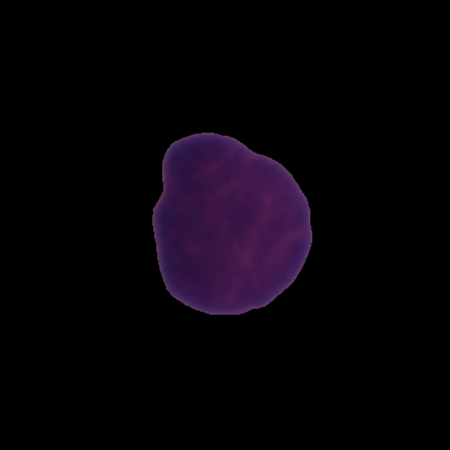
Label: healthy